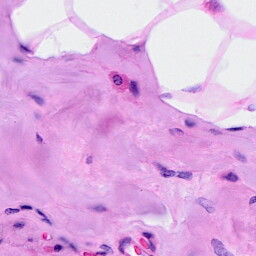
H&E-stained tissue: Breast